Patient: sex F, age 76
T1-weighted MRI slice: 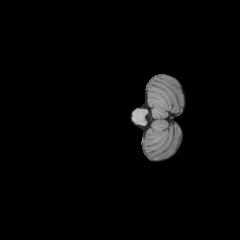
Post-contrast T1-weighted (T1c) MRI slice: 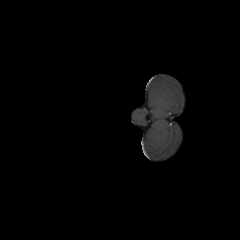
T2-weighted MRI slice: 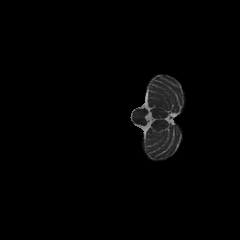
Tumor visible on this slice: no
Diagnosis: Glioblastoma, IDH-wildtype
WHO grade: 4